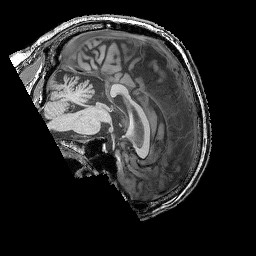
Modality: T1w
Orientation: sagittal
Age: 55
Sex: male
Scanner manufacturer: siemens
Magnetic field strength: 3 T
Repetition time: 2.25 s
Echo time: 0.00411 s